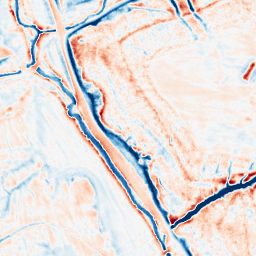
Category: edge_preserving
Decomposition family: anisotropic_diffusion
Decomposition parameters: iterations: 50
kappa: 10
gamma: 0.15
Upsampling method: bilinear
Upsampling parameters: scale: 2
Upsampling scale: 2